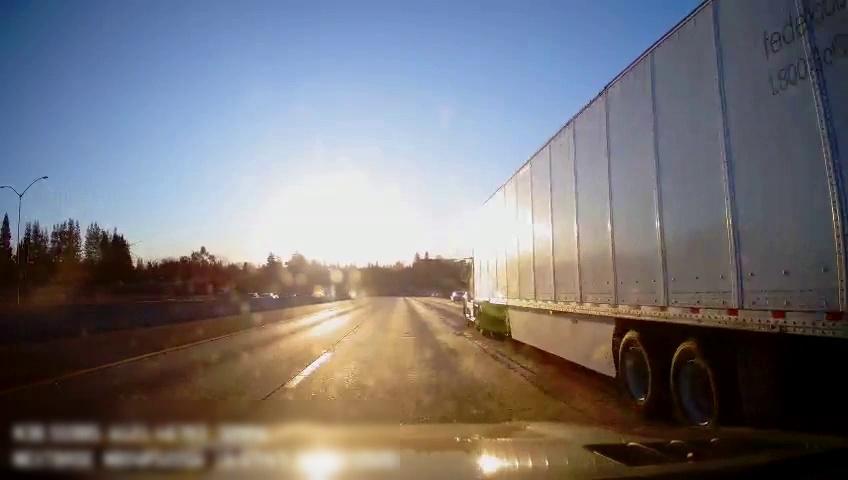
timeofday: Day
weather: Sunny
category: Drivable Space
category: Vehicles | Truck
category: Vehicles | Car
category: Lanes | Alternate Lane
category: Lanes | Current Lane
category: Lanes | Current Lane